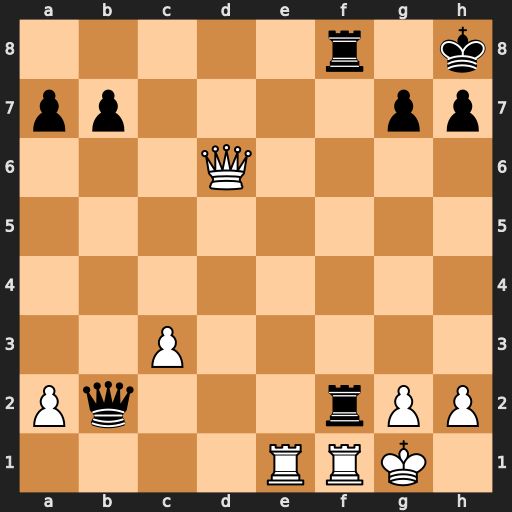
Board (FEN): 5r1k/pp4pp/3Q4/8/8/2P5/Pq3rPP/4RRK1
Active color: w
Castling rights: -
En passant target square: -
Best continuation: Qxf8+ Rxf8 Rxf8#